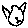
Label: cat